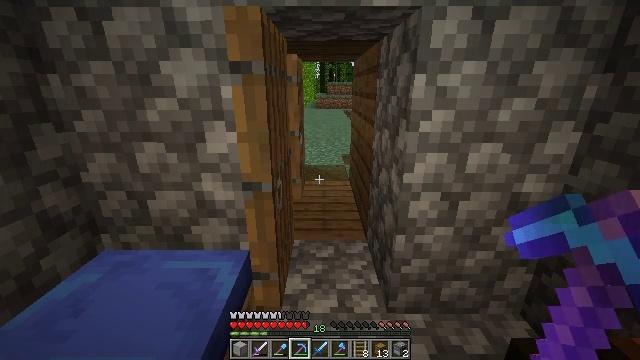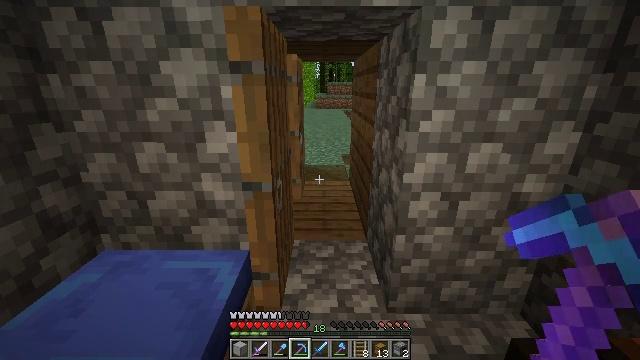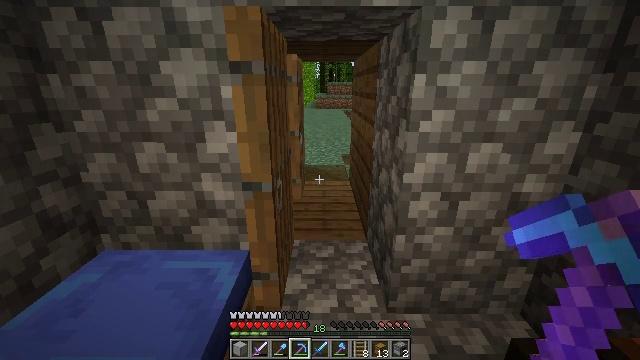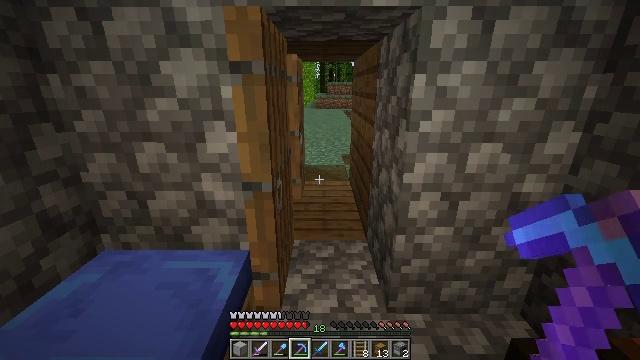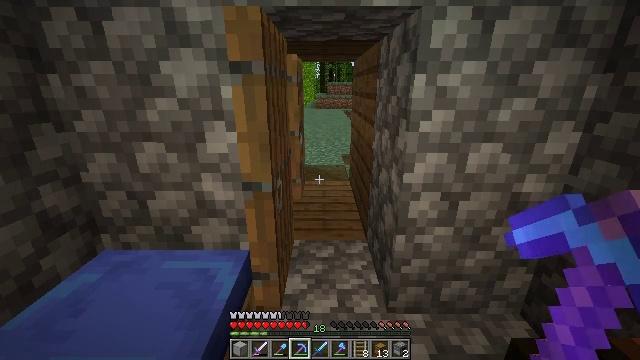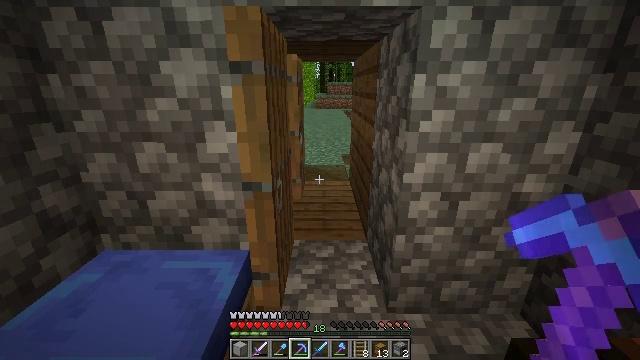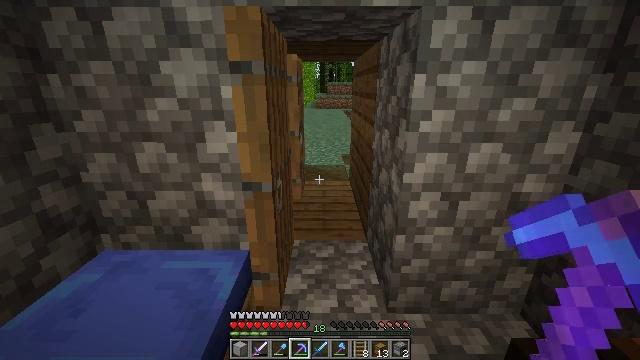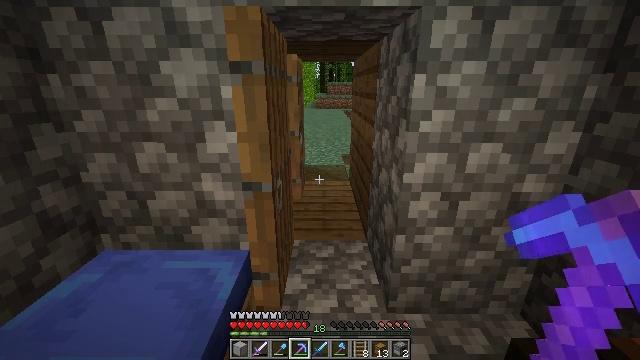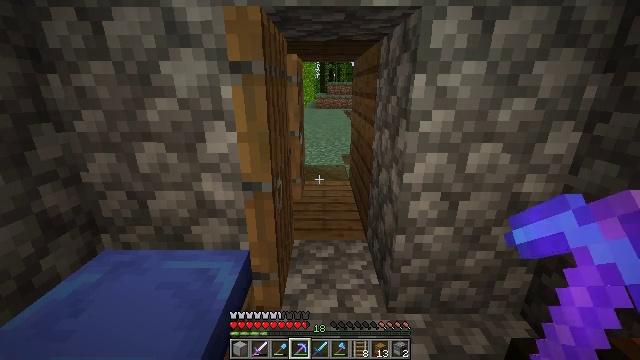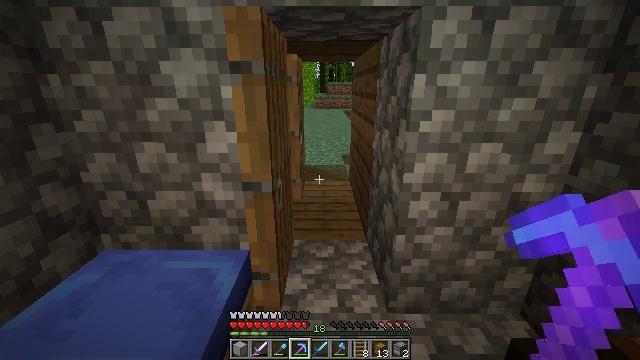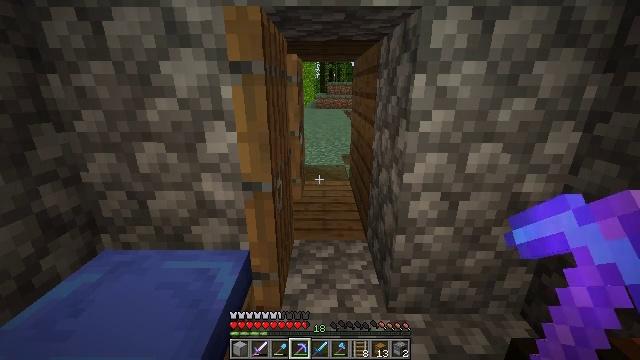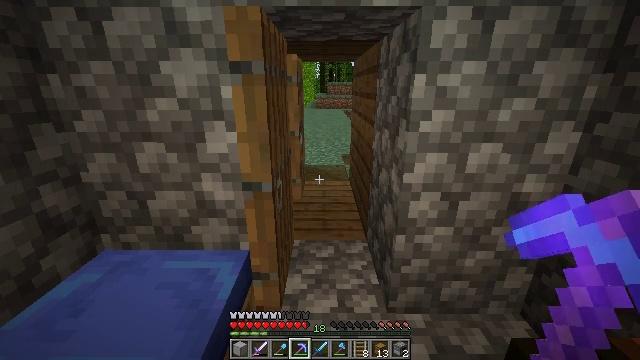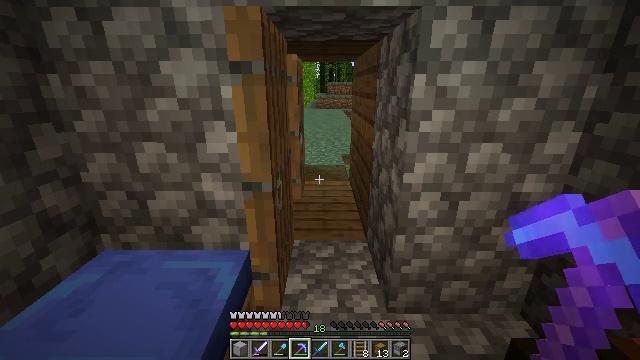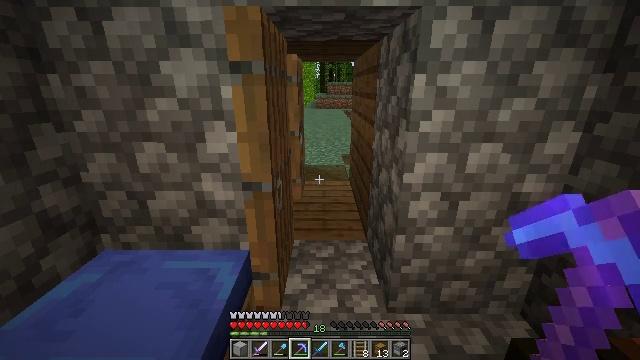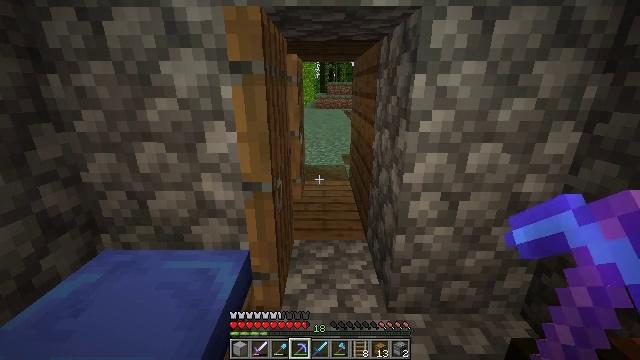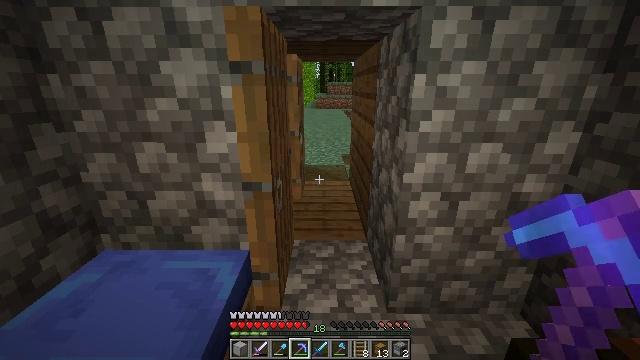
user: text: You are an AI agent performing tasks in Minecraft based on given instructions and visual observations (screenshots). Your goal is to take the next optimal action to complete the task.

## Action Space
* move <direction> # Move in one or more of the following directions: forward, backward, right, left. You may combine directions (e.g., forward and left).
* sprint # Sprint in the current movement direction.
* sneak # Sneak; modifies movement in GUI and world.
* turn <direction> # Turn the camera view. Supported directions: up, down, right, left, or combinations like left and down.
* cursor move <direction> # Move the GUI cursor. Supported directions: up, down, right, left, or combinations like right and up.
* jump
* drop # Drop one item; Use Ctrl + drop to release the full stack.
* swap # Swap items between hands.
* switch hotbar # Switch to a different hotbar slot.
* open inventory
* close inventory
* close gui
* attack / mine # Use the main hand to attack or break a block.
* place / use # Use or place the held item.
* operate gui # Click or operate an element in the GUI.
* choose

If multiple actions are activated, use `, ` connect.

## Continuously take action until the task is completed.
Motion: motion action
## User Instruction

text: Break the smooth stone to collect it.
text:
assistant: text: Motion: no_op
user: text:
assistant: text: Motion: no_op
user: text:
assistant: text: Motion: no_op
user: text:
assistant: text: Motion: no_op
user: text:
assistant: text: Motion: no_op
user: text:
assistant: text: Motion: no_op
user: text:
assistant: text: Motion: no_op
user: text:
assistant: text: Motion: no_op
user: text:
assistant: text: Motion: no_op
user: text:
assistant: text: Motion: no_op
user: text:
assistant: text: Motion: no_op
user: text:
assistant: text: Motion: no_op
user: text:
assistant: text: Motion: no_op
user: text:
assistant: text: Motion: no_op
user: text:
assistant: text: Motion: no_op
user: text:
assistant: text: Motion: no_op
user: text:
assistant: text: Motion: no_op
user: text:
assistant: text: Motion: no_op
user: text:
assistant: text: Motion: no_op
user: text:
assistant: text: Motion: no_op
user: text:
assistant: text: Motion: no_op
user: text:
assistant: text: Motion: no_op
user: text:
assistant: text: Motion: no_op
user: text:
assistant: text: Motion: no_op
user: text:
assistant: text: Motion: no_op
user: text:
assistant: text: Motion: no_op
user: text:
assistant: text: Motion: no_op
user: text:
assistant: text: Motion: no_op
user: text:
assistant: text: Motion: no_op
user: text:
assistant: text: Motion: no_op